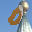
Label: 0